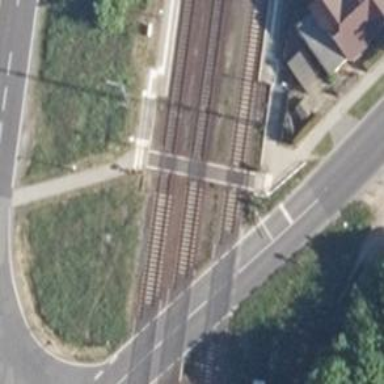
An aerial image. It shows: Full barrier at railway crossing.